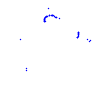
Particle: proton